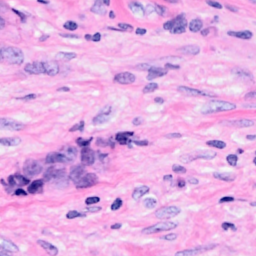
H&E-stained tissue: Breast